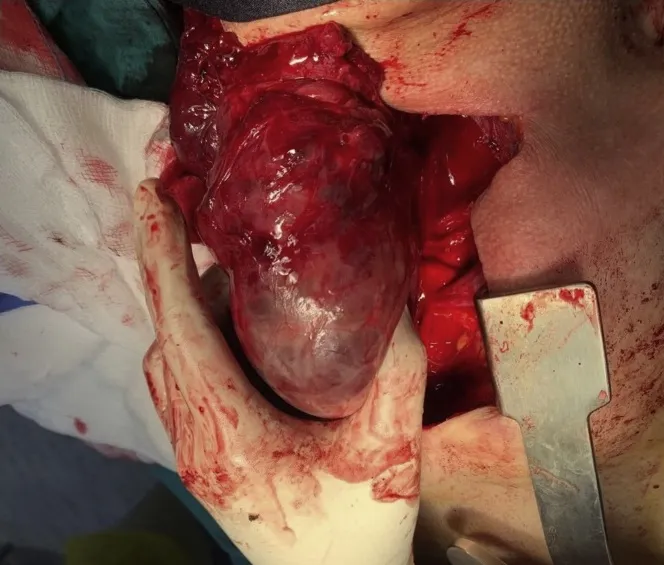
Intraoperative picture showing the large thyroid gland extracted from the upper mediastinum after performing sternotomy.
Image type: medical_photograph (other_medical_photograph)